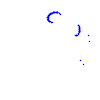
Particle: proton